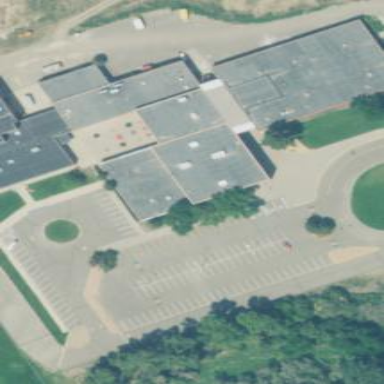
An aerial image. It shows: School building.